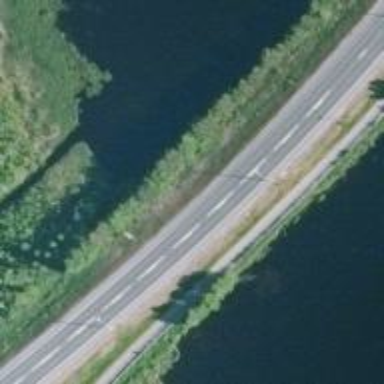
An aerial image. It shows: Trunk highway.